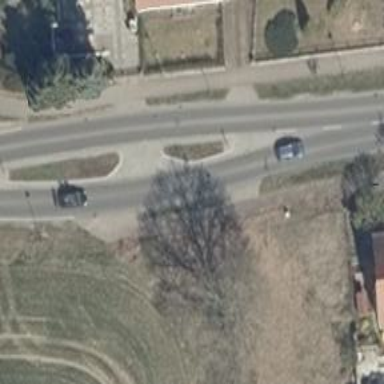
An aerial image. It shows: Unmarked crossing with pedestrian island.